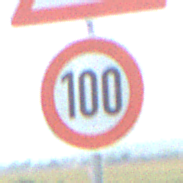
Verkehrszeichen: Geschwindigkeit100
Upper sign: FussgaengerRechts
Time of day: Midday
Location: Outdoor (Suburban)
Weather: Overcast
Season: NotSpecified
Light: Natural